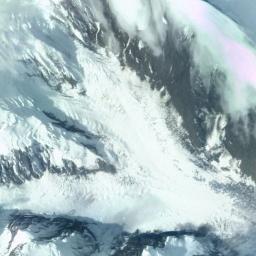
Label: snowberg